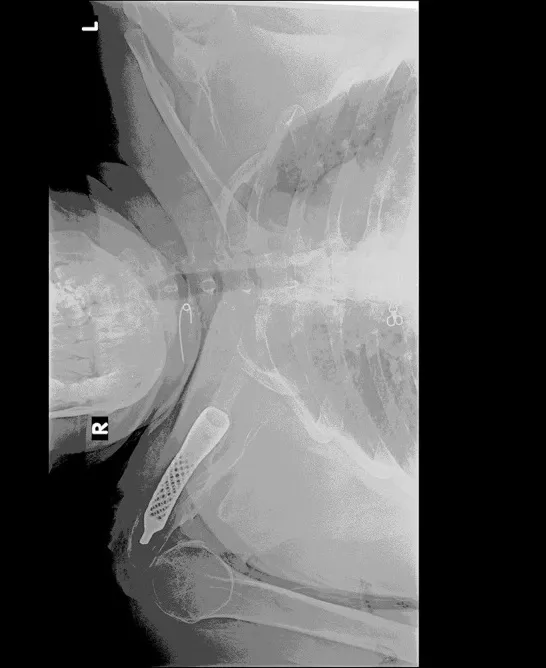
Postoperative radiograph at 2-year follow-up revealed a good position of the prosthesis.
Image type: radiology (x_ray)